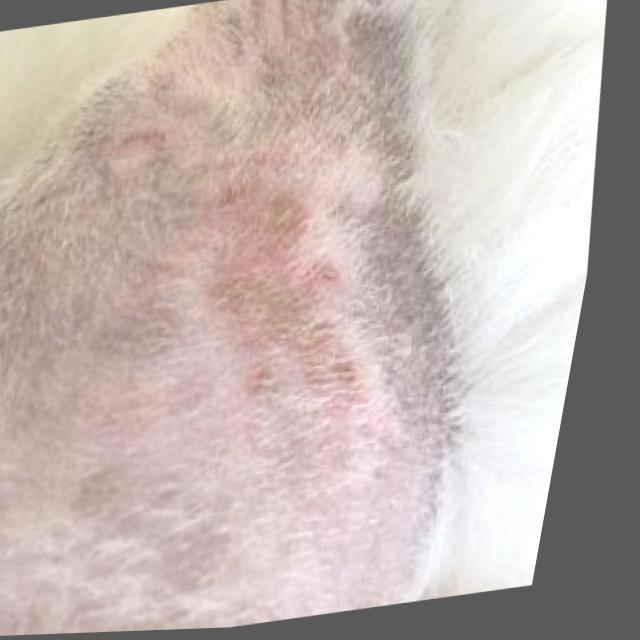
Canine fungal skin infection — characterized by alopecia, scaling, crusting, and circular lesions. Common agents include Malassezia and Candida species.